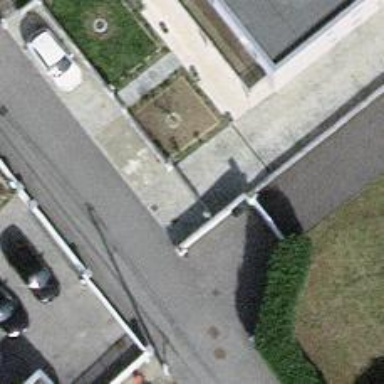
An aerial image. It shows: Gate.